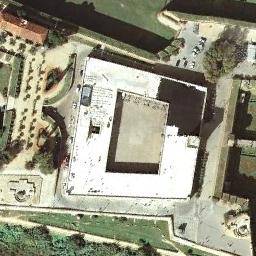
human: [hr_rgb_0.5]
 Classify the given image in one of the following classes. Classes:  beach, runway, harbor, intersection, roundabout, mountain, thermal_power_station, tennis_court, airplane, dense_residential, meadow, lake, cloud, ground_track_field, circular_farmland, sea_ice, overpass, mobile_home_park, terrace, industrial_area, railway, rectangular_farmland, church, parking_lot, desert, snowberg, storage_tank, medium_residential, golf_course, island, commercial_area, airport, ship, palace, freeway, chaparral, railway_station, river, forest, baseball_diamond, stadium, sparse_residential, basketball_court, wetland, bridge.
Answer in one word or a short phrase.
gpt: palace